Система нападения с несколькими боеголовками является эффективным средством противодействия системе противоракетной обороны. Как показано на рисунке, пусть на берегу есть две военные цели $W$ и $N$, расстояние между ними $L$. На расстоянии $d$ от берега параллельно ему курсирует подводная лодка. После получения команды подводная лодка всплывает на поверхность и запускает бомбу, которую можно разделить на три боеголовки. Скорость пуска равна $v_0$ и намного превышает скорость движения подводной лодки. Бомба разделяется на три части, когда достигает наивысшей точки траектории. Каждая из боеголовок имеет одинаковую массу, их скорость во время разделения равна v, и они разделяются в одной горизонтальной плоскости. Две из трёх боеголовок используются для поражения целей.
Если две боеголовки могут поразить цели $W$ и $N$ соответственно, определите положение подводной лодки во время запуска бомбы, определите направление запуска и укажите условия, при которых такой запуск возможен.
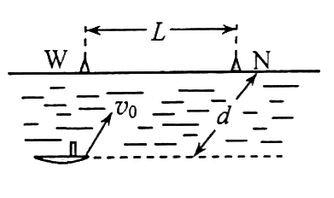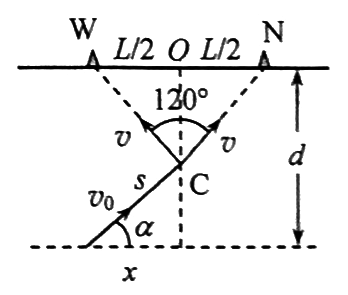
Ответ: Если бомба разделяется над водой, то $x = \pm \sqrt{\frac{4 L^2}{9 v^4}(3 v_0^2 v^2 - g^2 L^2) - (d - \frac{L}{2 \sqrt3})^2}$, $\cos{\alpha} = \sqrt{1 - \frac{9 v^4 \big( d - \frac{L}{2 \sqrt3} \big)^2}{L^2 (3 v_0^2 v^2 - g^2 L^2)}}$, $\sin{\alpha} = \pm \frac{(2\sqrt3d - L)v}{4Lv_0 \sqrt{1 - \frac{g^2 L^2}{3 v_0^2 v^2}}}$. Условия возможности пуска: $0 < \frac{gL}{\sqrt3v_0v} \leq 1$, $\Bigg| \frac{(2\sqrt3d - L)v}{4Lv_0 \sqrt{1 - \frac{g^2 L^2}{3 v_0^2 v^2}}} \Bigg| \leq 1$, $d > 0$. Если бомба разделяется над землёй, то $x = \pm \sqrt{\frac{4 L^2}{9 v^4}(3 v_0^2 v^2 - g^2 L^2) - (d + \frac{L}{2 \sqrt3})^2}$, $\sin{\alpha} = \frac{(2\sqrt3d + L)v}{4Lv_0 \sqrt{1 - \frac{g^2 L^2}{3 v_0^2 v^2}}} \leq 1$.
Темы:
T, Кинематика, Баллистика, 2014, Китайские